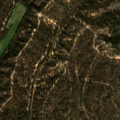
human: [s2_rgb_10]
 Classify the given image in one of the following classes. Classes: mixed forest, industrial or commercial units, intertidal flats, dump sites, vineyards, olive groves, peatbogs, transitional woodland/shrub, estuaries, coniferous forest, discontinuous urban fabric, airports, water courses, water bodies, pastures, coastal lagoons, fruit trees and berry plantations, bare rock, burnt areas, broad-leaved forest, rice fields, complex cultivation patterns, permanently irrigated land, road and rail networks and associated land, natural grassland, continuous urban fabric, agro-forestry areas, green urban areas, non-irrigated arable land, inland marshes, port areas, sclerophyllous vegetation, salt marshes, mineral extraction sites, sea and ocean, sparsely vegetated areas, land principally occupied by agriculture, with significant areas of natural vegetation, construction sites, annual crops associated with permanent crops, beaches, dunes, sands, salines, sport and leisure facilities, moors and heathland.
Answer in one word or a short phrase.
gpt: permanently irrigated land, broad-leaved forest, transitional woodland/shrub